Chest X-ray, AP view. Patient: 67 years old, sex F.
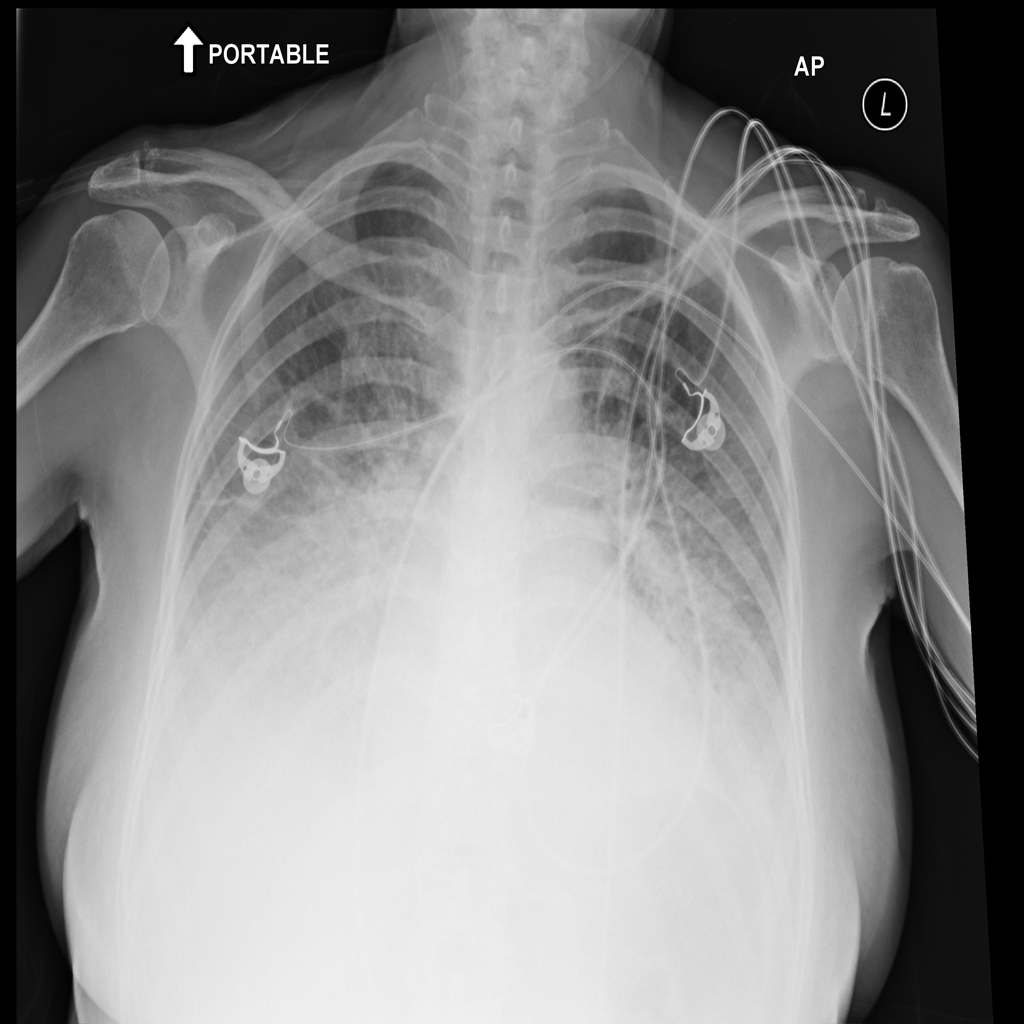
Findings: Edema, Effusion